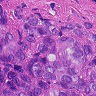
Metastatic tissue present: yes